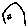
Label: house